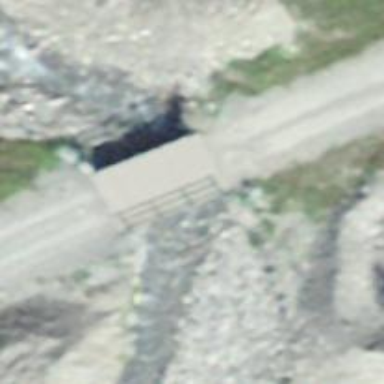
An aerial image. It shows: Bridge over grade2 track.